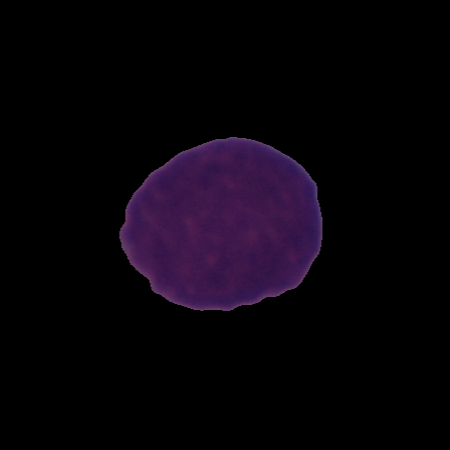
Label: cancer